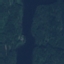
Land use / land cover: River